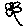
Label: flower